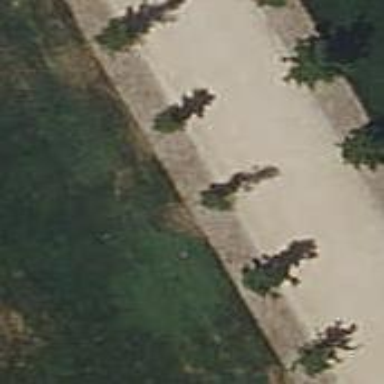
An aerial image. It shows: Row of trees in natural setting.